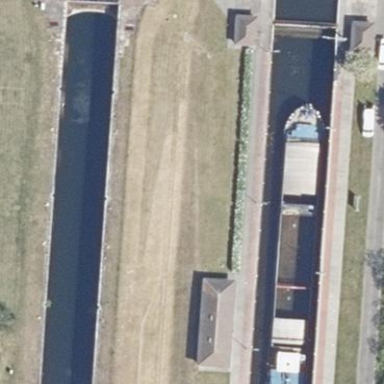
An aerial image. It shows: Lock on waterway.